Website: lowes
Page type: customer-info-address
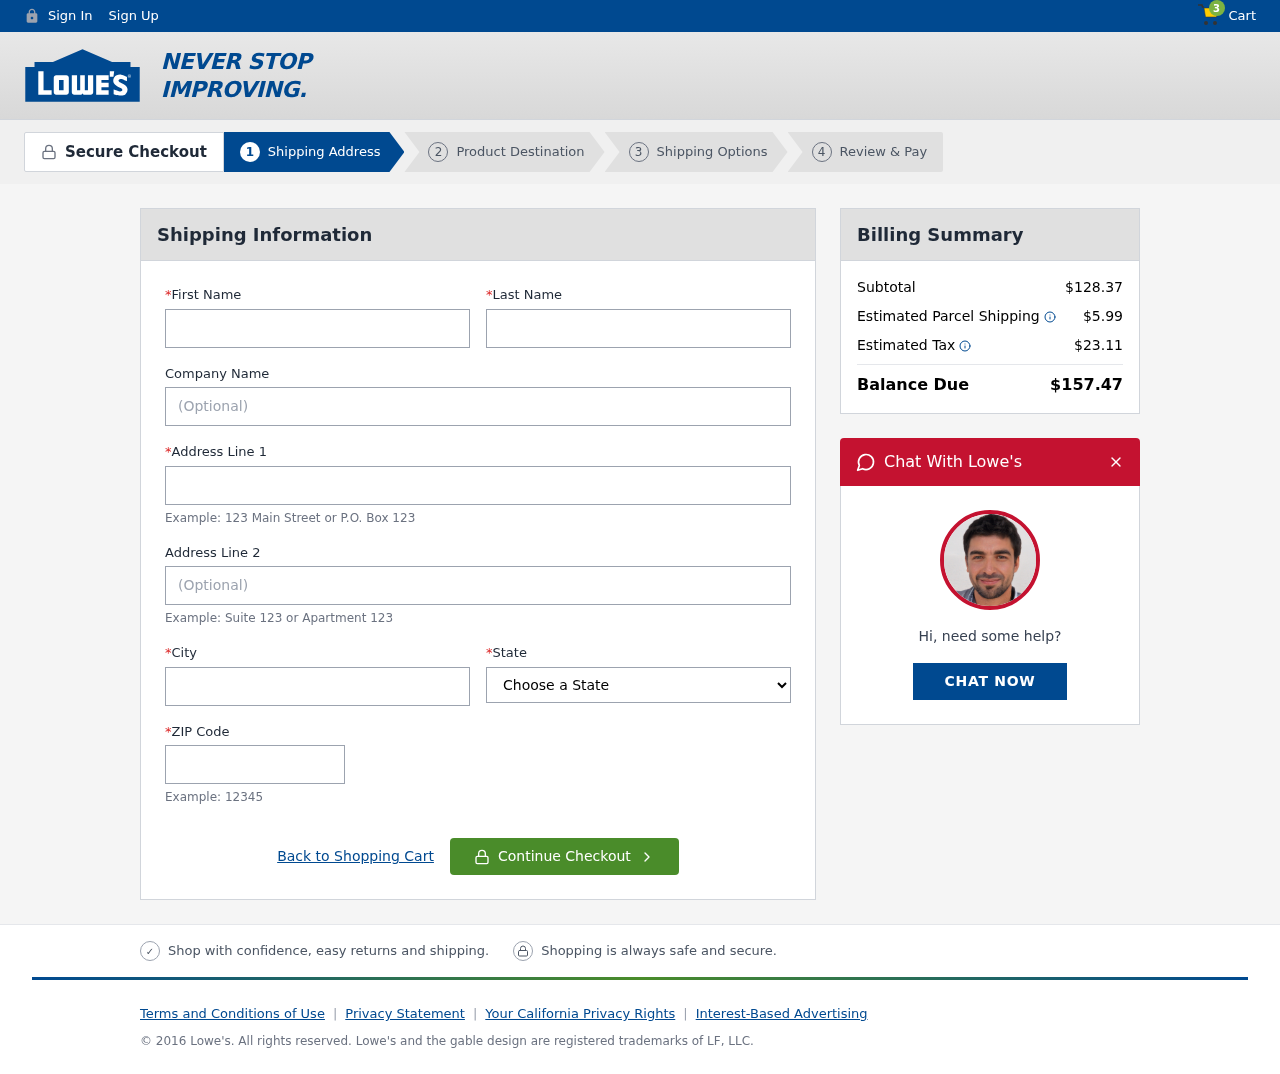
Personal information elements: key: PII_CITY
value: Lake Stephanie
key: PII_COMPANY
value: Walker, Johnson and Buckley
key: PII_FIRSTNAME
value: John
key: PII_LASTNAME
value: Robinson
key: PII_POSTCODE
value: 78332
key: PII_STATE
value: Massachusetts
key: PII_STREET
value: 670 Meyer Unions
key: PII_STREET2
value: Apt. 347
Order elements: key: ORDER_NUM_ITEMS
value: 3
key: ORDER_SUBTOTAL
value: $128.37
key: ORDER_SHIPPING_COST
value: $5.99
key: ORDER_TAX
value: $23.11
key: ORDER_TOTAL
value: $157.47